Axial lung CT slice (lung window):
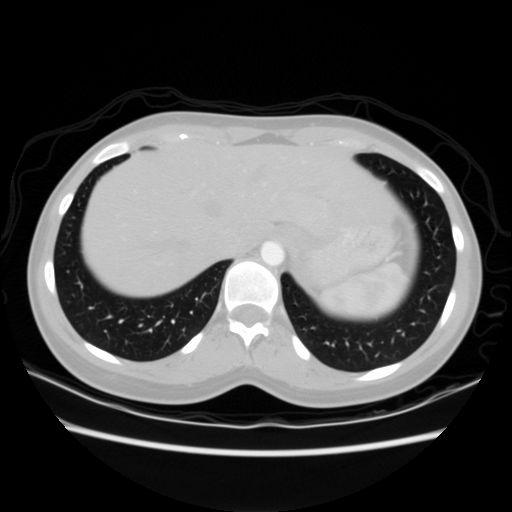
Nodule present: no